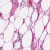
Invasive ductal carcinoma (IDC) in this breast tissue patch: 0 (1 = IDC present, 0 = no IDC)